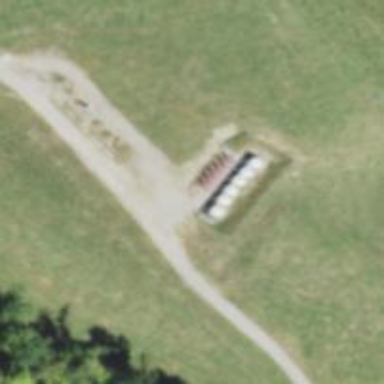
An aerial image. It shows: Storage tank with man-made structure.